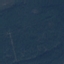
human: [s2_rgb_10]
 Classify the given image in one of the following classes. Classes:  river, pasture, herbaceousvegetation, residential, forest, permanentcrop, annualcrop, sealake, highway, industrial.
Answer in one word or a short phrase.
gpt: Forest